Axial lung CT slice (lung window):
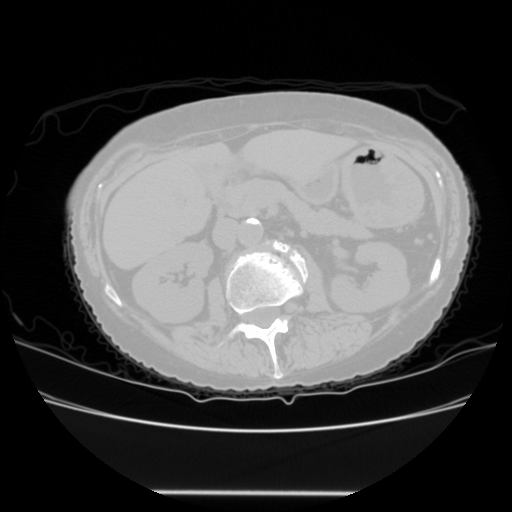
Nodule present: no